Question: I read on a website that there is a way of wrapping text around non-rectangular shapes but somehow I don't know how to do it,
Now I found this link from a question posted here about 3 years ago, things have changed thenso if there is an easier way to do it, that would be great.
Here is the visual example to give more of an idea and the url of the website explaining how to do it, but as I said this is about 3 years old.
<URL>

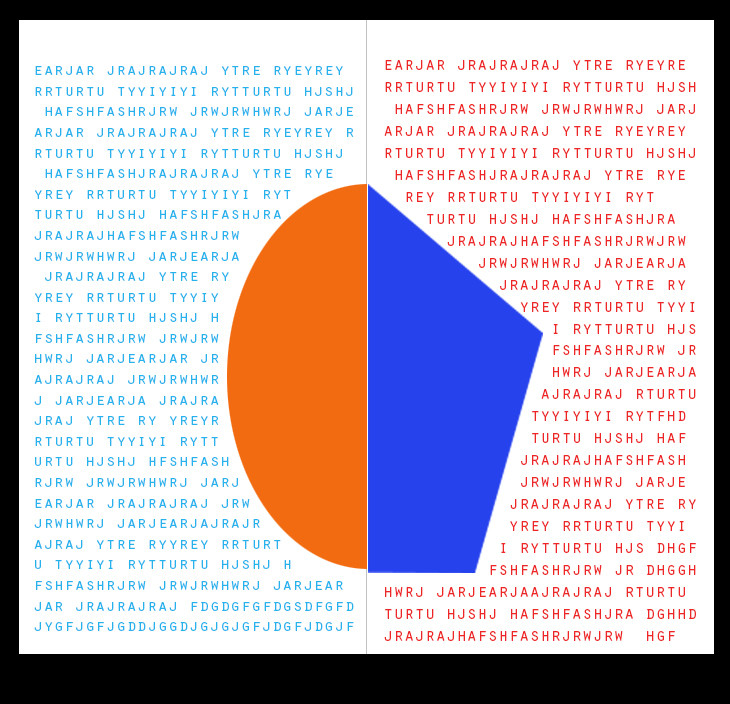
Answer: Today, there is not much option if you want this effect cross-browser and especially for older ones, you need to manually set floatting elements that will keep text away from chosen areas.
<URL>
demo:
<URL>
'''
div {display:table;border:1px solid;
background:url(http://www.printable-math-worksheets.com/images/Polyhedron.gif) center 100px no-repeat;
background-size:150px 150px;
width:600px;margin:auto;}
div p {display:table-cell;padding:0.25em;}
p:first-child {border-right:1px solid;}
p::before {
content:'';
float:right;
border-left:solid rgba(0,0,0,0.2);/* demo purpose */
padding-top:125px;
}
.cssShape {
float:right;
clear:right;
background:rgba(0,0,0,0.2);/* demo purpose */
width:15px;
height:1.2em;
margin:0;
}
.right .cssShape {
float:left;
clear:both;
}
.left .cssShape + .cssShape{
width:25px;
}
.left .cssShape + .cssShape + .cssShape,
.right .cssShape + .cssShape + .cssShape + .cssShape {
width:45px;
}
.left .cssShape + .cssShape + .cssShape + .cssShape,
.left .cssShape + .cssShape + .cssShape + .cssShape + .cssShape + .cssShape + .cssShape{
width:60px;
}
.left .cssShape + .cssShape + .cssShape + .cssShape + .cssShape{
width:70px;
}
.left .cssShape + .cssShape + .cssShape + .cssShape + .cssShape + .cssShape {
width:60px;
}
.right .cssShape + .cssShape + .cssShape {
width:25px;
}
.right .cssShape + .cssShape + .cssShape + .cssShape + .cssShape{
width:20px;
}
.right .cssShape + .cssShape + .cssShape {
width:60px;
}
.right .cssShape + .cssShape {
width:70px;
}
.right .cssShape {
width:60px;
}
'''
HTML for test
'''
<div>
<p class="left">
<span class="cssShape"></span>
<span class="cssShape"></span>
<span class="cssShape"></span>
<span class="cssShape"></span>
<span class="cssShape"></span>
<span class="cssShape"></span>
Pellentesque habitant morbi tristique senectus et netus et malesuada fames ac turpis egestas. Vestibulum tortor quam, feugiat vitae, ultricies eget, tempor sit amet, ante. Donec eu libero sit amet quam egestas semper. Aenean ultricies mi vitae est. Mauris placerat eleifend leo. Quisque sit amet est et sapien ullamcorper pharetra. Vestibulum erat wisi, condimentum sed, commodo vitae, ornare sit amet, wisi. Aenean fermentum, elit eget tincidunt condimentum, eros ipsum rutrum orci, sagittis tempus lacus enim ac dui. Donec non enim in turpis pulvinar facilisis. Ut felis. Praesent dapibus, neque id cursus faucibus, tortor neque egestas augue, eu vulputate magna eros eu erat. Aliquam erat volutpat. Nam dui mi, tincidunt quis, accumsan porttitor, facilisis luctus, metus</p>
<p class="right"> <span class="cssShape"></span>
<span class="cssShape"></span>
<span class="cssShape"></span>
<span class="cssShape"></span>
<span class="cssShape"></span>
Pellentesque habitant morbi tristique senectus et netus et malesuada fames ac turpis egestas. Vestibulum tortor quam, feugiat vitae, ultricies eget, tempor sit amet, ante. Donec eu libero sit amet quam egestas semper. Aenean ultricies mi vitae est. Mauris placerat eleifend leo. Quisque sit amet est et sapien ullamcorper pharetra. Vestibulum erat wisi, condimentum sed, commodo vitae, ornare sit amet, wisi. Aenean fermentum, elit eget tincidunt condimentum, eros ipsum rutrum orci, sagittis tempus lacus enim ac dui. Donec non enim in turpis pulvinar facilisis. Ut felis. Praesent dapibus, neque id cursus faucibus, tortor neque egestas augue, eu vulputate magna eros eu erat. Aliquam erat volutpat. Nam dui mi, tincidunt quis, accumsan porttitor, facilisis luctus, metus</p>
</div>
'''